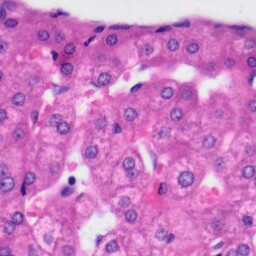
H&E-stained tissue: Liver